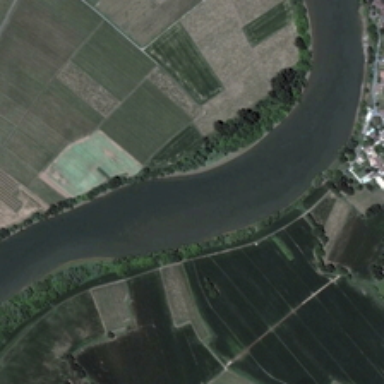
There is a residential area near the green farmland .